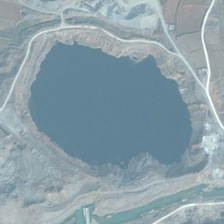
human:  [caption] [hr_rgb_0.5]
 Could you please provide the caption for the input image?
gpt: bareland is surrounded a circle pond .

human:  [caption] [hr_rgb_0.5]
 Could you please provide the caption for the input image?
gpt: the pond is surrounded by corrugated mountains and is shrouded in mist .

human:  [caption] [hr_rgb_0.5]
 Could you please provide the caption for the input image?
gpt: the pond is surrounded by corrugated mountains and is shrouded in mist .

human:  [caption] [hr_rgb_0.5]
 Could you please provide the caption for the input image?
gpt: bareland is surrounded a circle pond .

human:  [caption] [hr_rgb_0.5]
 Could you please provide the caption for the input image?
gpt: bareland is surrounded a circle pond .